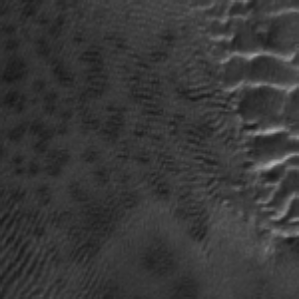
Label: frost